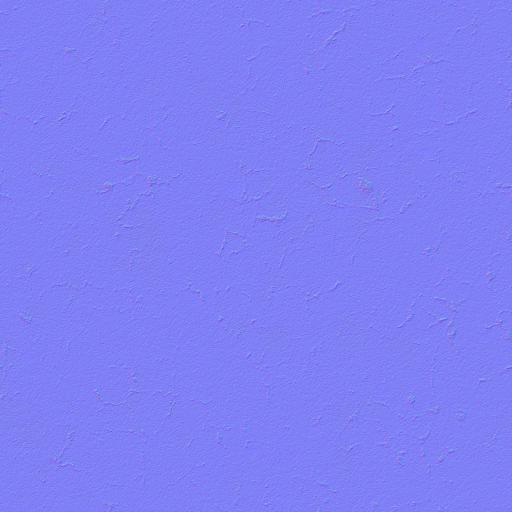
asphalt clean flat